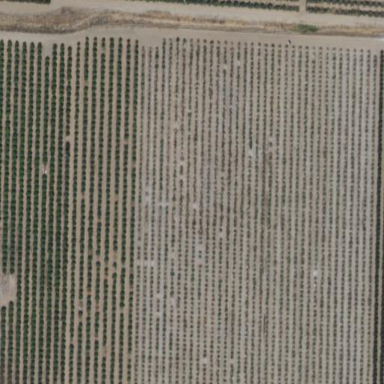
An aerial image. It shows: Orange orchard with beautiful orange trees.